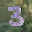
Label: 3